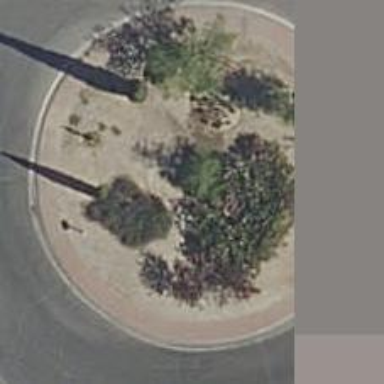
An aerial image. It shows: Mini roundabout on the road.